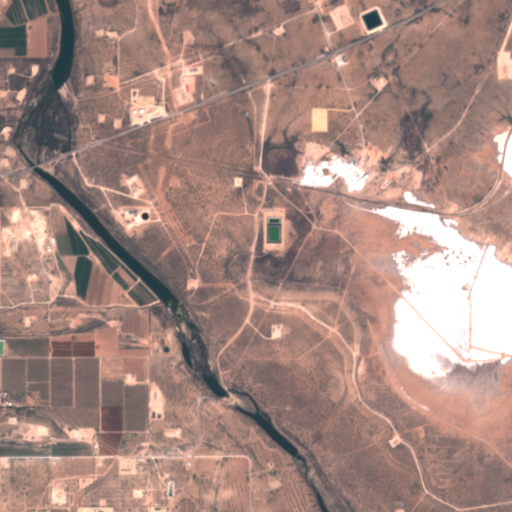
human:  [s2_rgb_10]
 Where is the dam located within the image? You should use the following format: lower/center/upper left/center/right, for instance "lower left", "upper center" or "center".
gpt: The dam is located in the upper left of the image.
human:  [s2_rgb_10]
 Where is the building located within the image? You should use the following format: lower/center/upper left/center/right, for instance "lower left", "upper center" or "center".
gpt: The building is located in the left of the image.
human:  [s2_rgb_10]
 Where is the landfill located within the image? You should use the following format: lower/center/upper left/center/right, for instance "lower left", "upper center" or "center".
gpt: There is no landfill in the image.